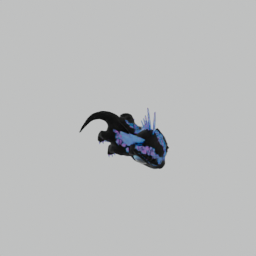
Label: animals